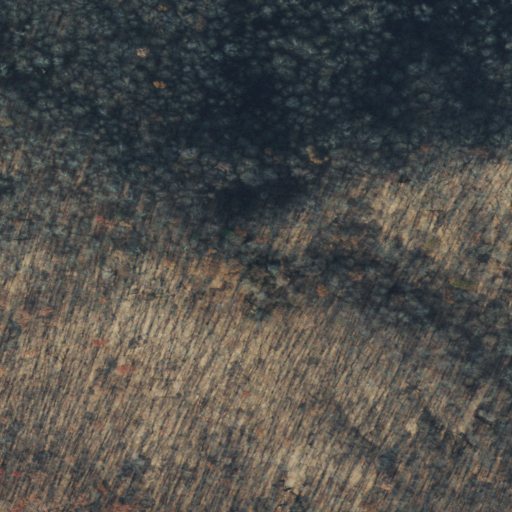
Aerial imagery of mountain in Ohio named Burr Hill containing only deciduous forest